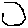
Label: hexagon